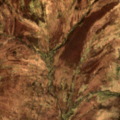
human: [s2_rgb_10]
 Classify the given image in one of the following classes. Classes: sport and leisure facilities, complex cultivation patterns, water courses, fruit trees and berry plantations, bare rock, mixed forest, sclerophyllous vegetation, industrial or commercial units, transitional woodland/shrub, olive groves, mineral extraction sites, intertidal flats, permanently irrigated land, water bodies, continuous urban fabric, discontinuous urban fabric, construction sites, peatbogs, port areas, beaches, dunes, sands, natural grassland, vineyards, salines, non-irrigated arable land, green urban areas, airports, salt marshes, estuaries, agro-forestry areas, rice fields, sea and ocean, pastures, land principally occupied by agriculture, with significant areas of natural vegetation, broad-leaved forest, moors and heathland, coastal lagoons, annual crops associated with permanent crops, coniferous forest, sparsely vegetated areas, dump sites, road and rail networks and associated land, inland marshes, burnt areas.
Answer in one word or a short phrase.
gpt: moors and heathland